Field crop: maize
Growth stage: 2
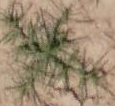
Species: salsola